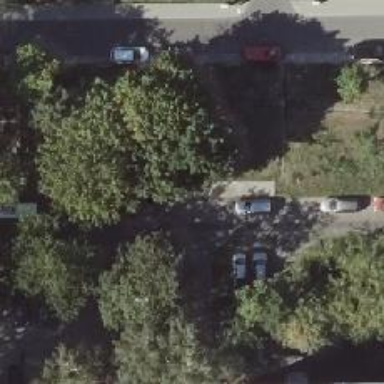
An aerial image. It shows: Concrete sidewalk that functions as footway.